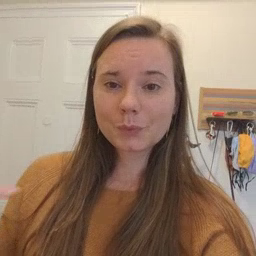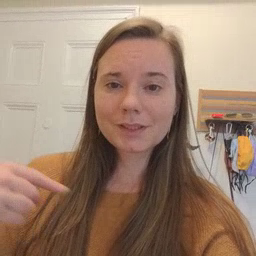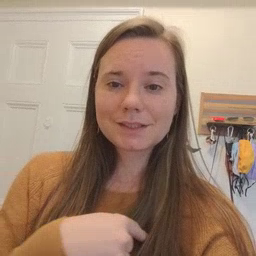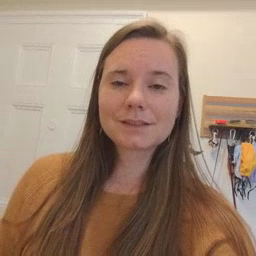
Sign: weus